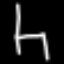
Label: chair